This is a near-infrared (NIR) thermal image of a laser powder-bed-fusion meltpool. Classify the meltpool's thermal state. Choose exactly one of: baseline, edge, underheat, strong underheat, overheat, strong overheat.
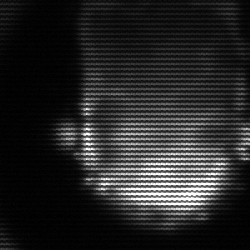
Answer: baseline